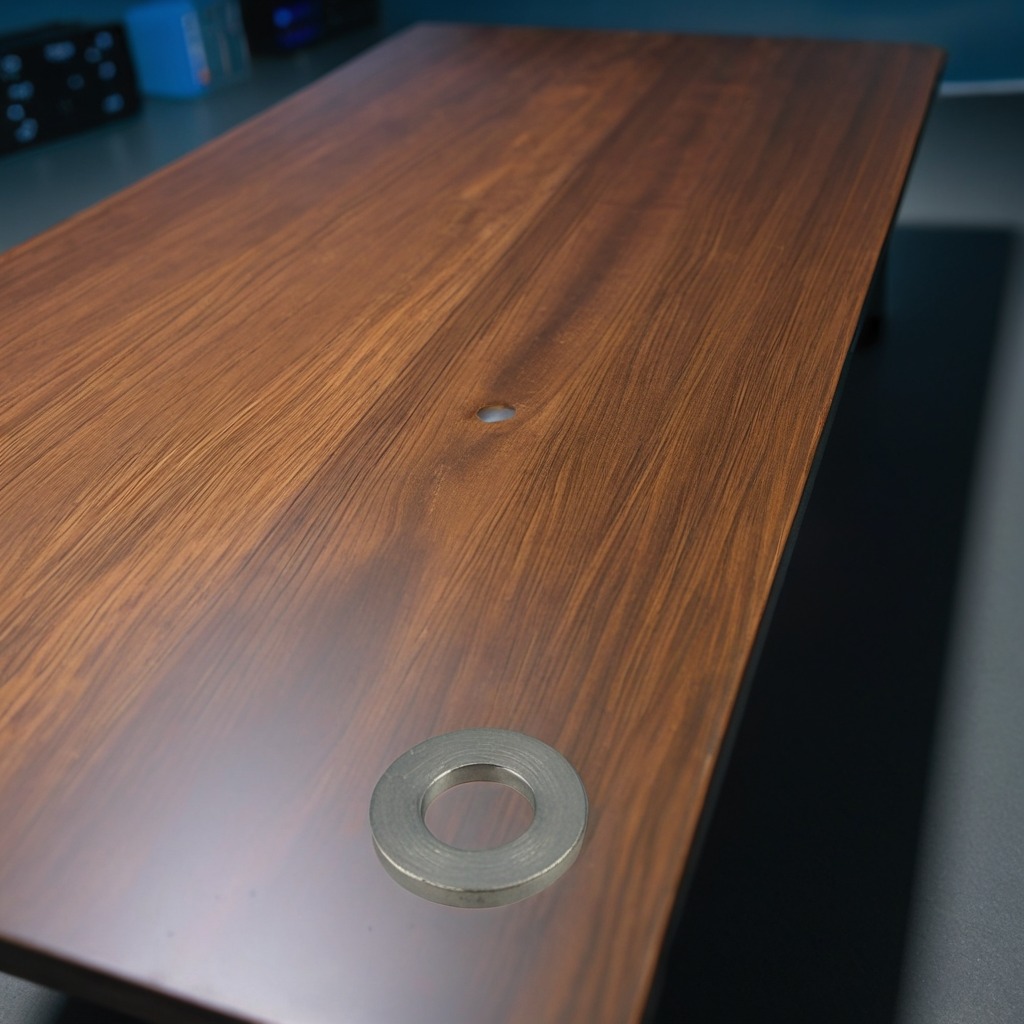
A flat metal washer lying on a old table with faint burn marks in a small garage at twilight.